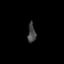
Tissue: lung
Cell type: Epithelial cells
Senescence score: 0.1691
Nuclear area (px): 147
Mean DAPI intensity: 68.735